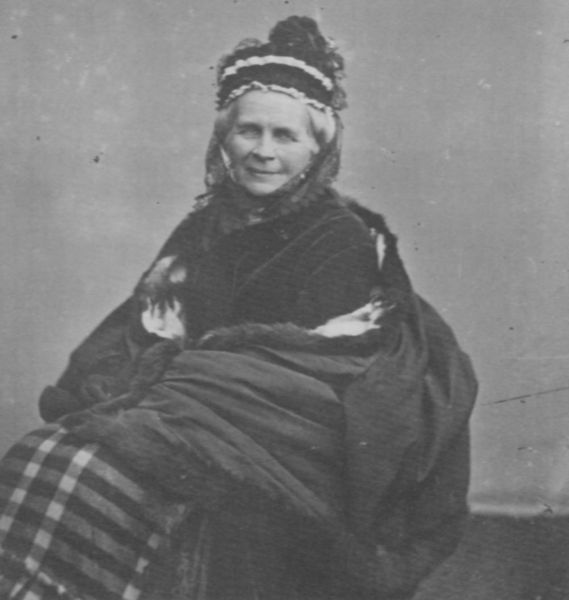
Titel: Marie Rattazzi (vorm. Prinzessin Marie de Solms) (1833-1902), Schriftstellerin
Künstler: Atelier Nadar
Institution: unbekannt
Schlagwörter: dunkel, kopf, schatten, umhang, weiß, sitzen, frau, grau, haar, hell, hintergrund, hut, kariert, kleid, mund, nase, ohrring, schwarz, blick, dame, schal, schleier, tuch, haube, karo, rock, alt, mütze, wand, alte, augen, gesicht, kleidung, bildnis, hände, portrait, porträt, haare, mantel, sitzend, stoff, stoffe, tücher, decke, kopfbedeckung, lächeln, alte dame, sitz, russland, gestreift, streifen, foto, fotografie, photographie, lachen, greis, schwarz-weiss, portrai, zigeunerin, frontalansicht, greisin, alte frau, fotographie, kopfschmuck, türkei, wanderung, russisch, decken, steppdecke, nadar, dame7, damew, pel, scahttebn